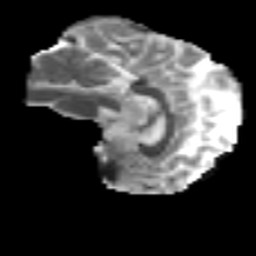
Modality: MD
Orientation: sagittal
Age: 37
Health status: ill
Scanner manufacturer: philips
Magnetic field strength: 3 T
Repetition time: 9 s
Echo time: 0.127 s